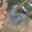
Label: 6